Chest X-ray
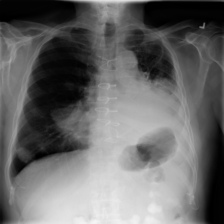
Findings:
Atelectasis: positive
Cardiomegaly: negative
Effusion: negative
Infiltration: negative
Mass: positive
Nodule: negative
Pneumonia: negative
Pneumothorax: negative
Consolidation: positive
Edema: negative
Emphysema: negative
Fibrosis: negative
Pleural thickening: negative
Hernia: negative